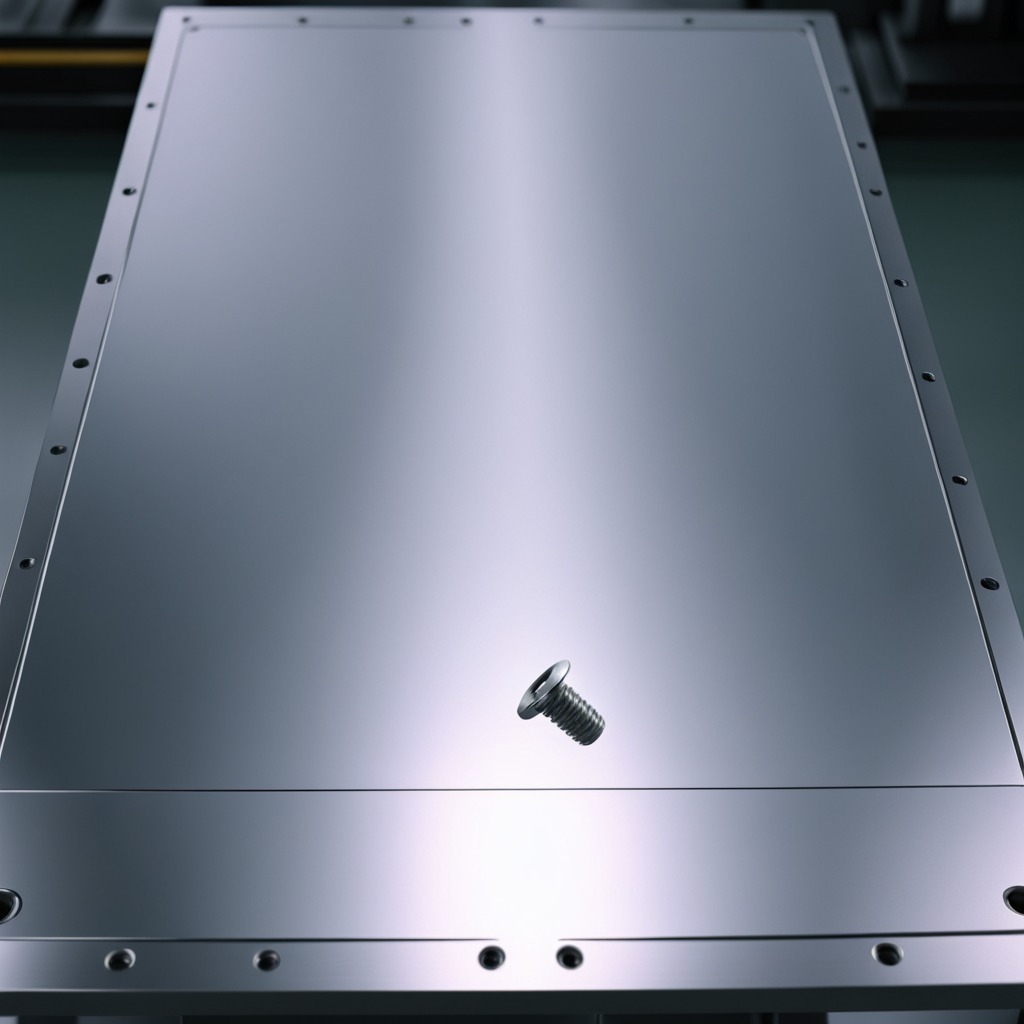
A metal screw is lying on a metal table in a machine shop under fluorescent lights.